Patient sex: F
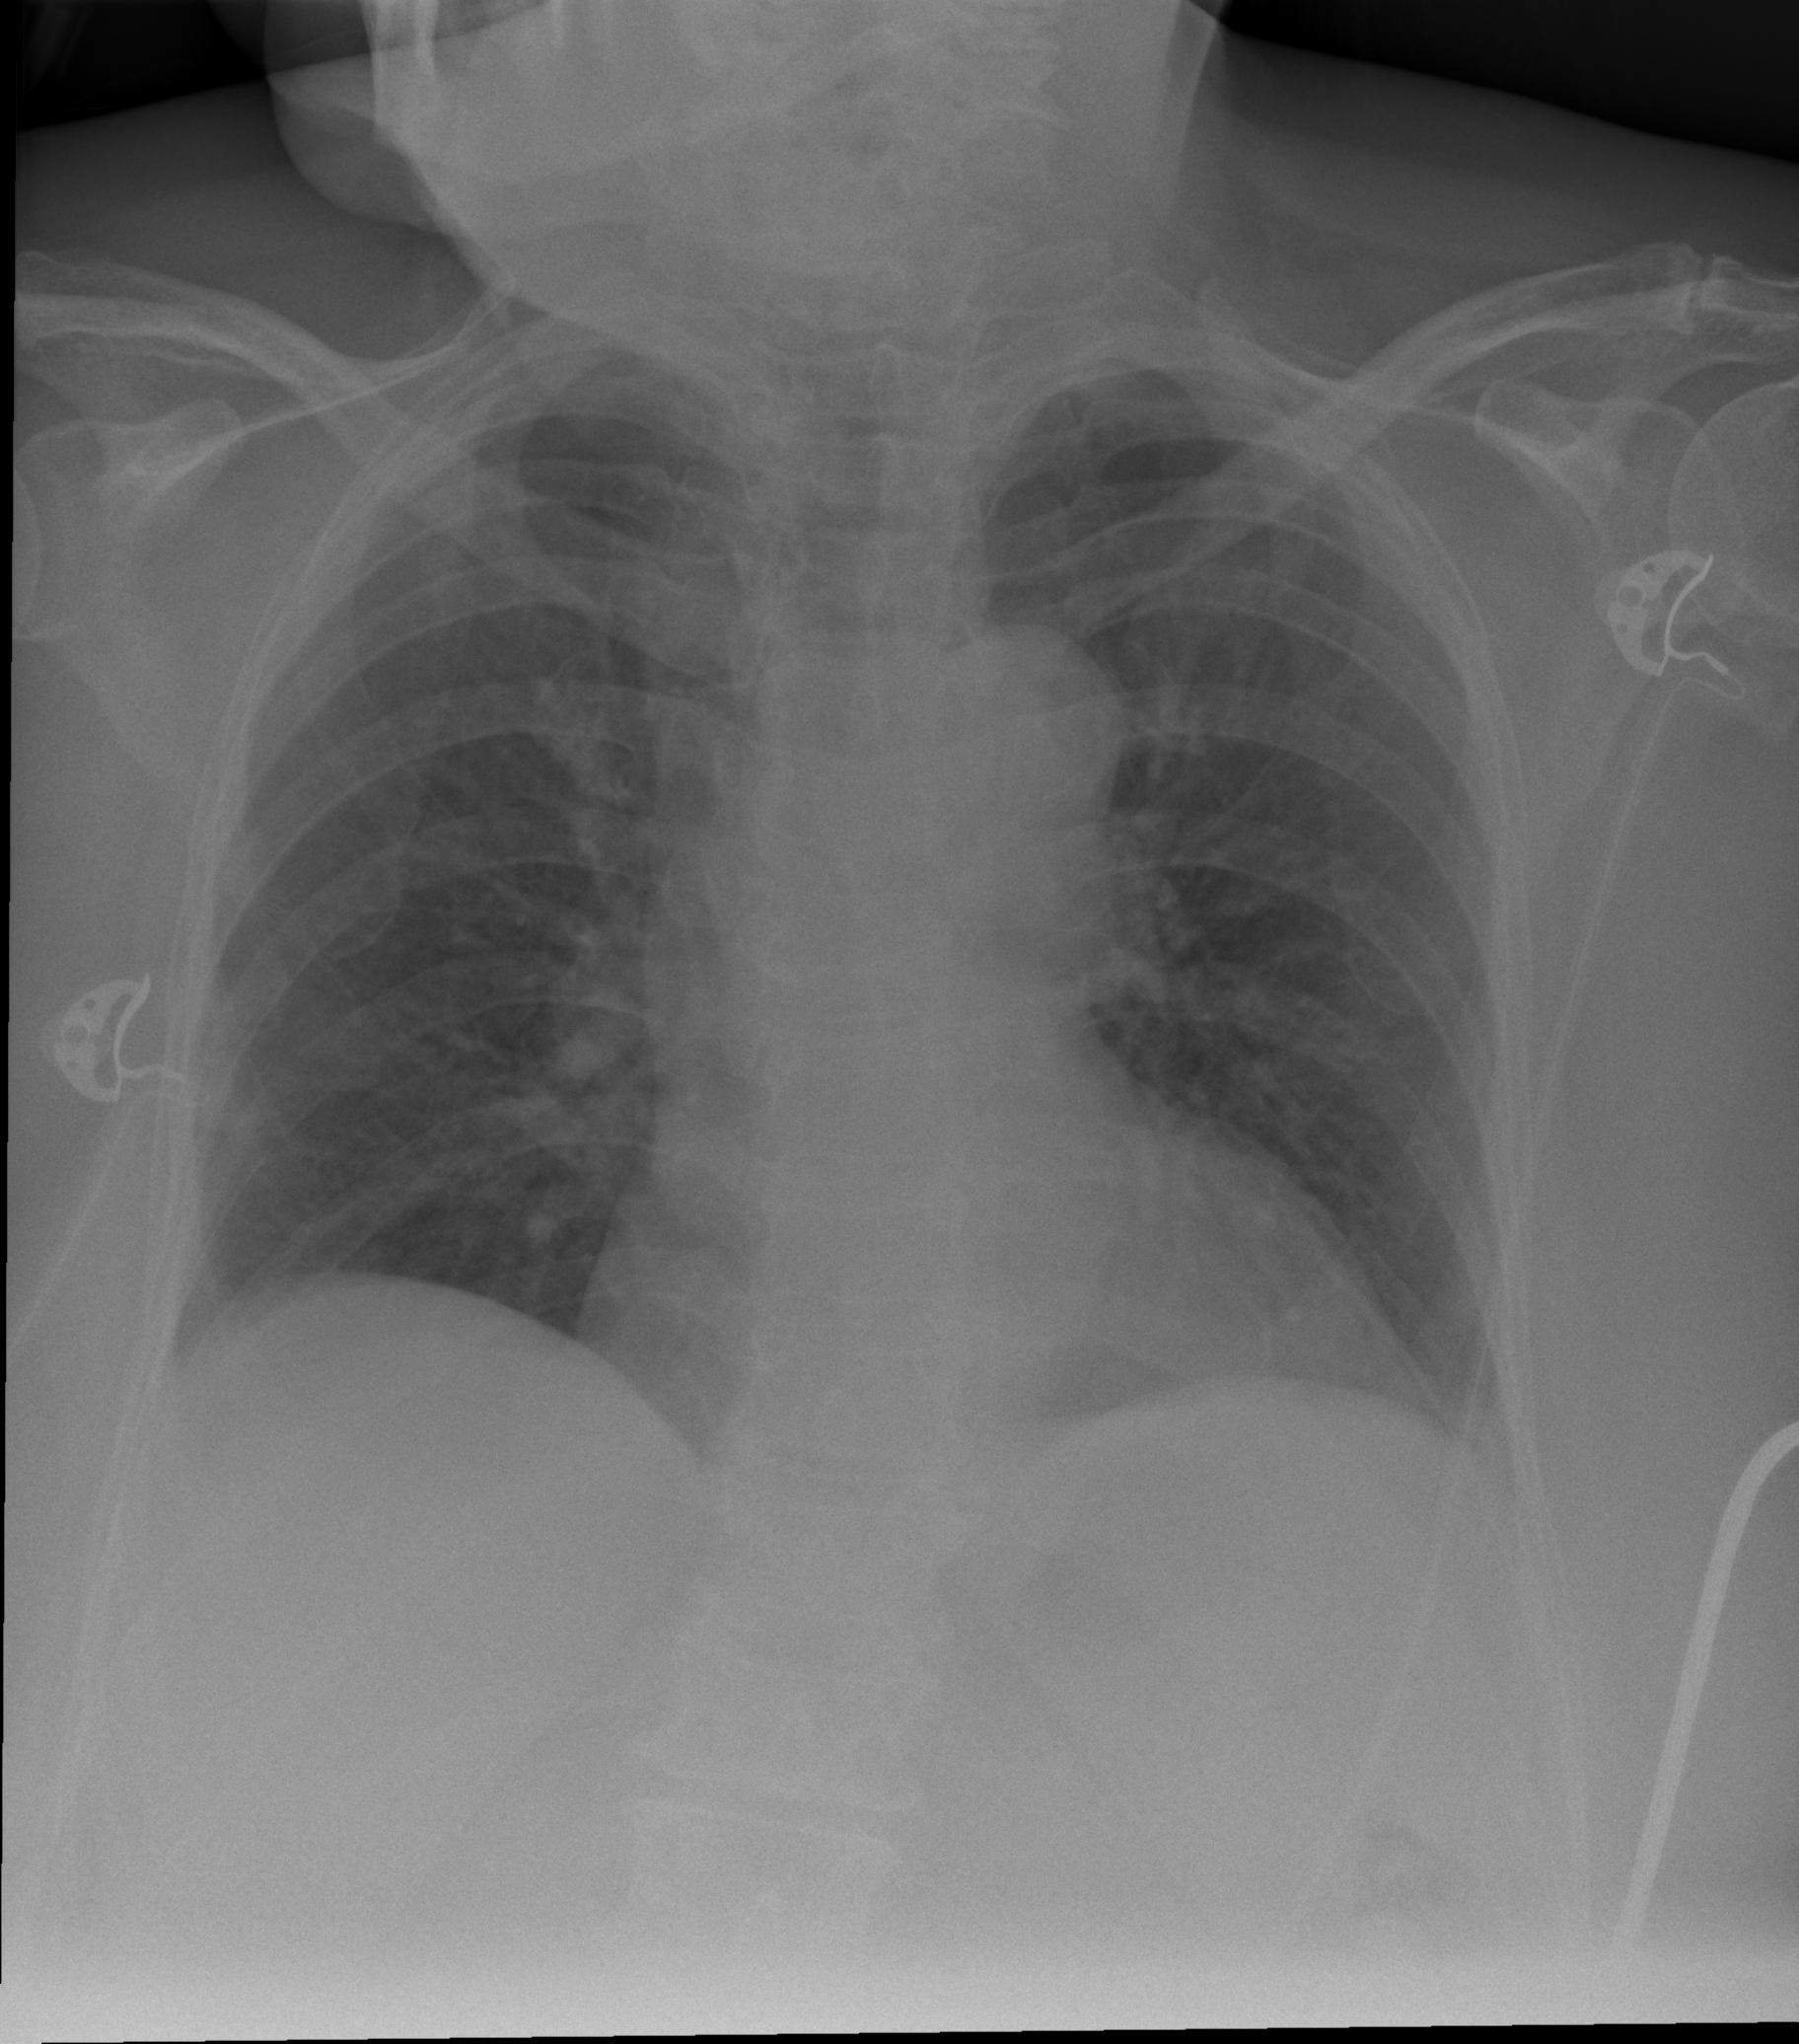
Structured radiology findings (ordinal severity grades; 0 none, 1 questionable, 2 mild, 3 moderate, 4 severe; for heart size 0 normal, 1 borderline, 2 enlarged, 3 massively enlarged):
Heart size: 1
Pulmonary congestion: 1
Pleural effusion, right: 0
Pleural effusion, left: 1
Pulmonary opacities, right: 0
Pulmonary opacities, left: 0
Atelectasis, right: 0
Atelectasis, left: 0